Field crop: tomato
Growth stage: 2
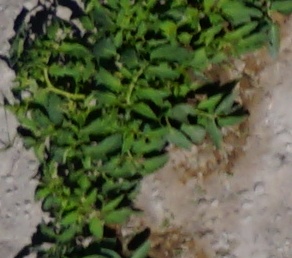
Species: tomato